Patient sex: M
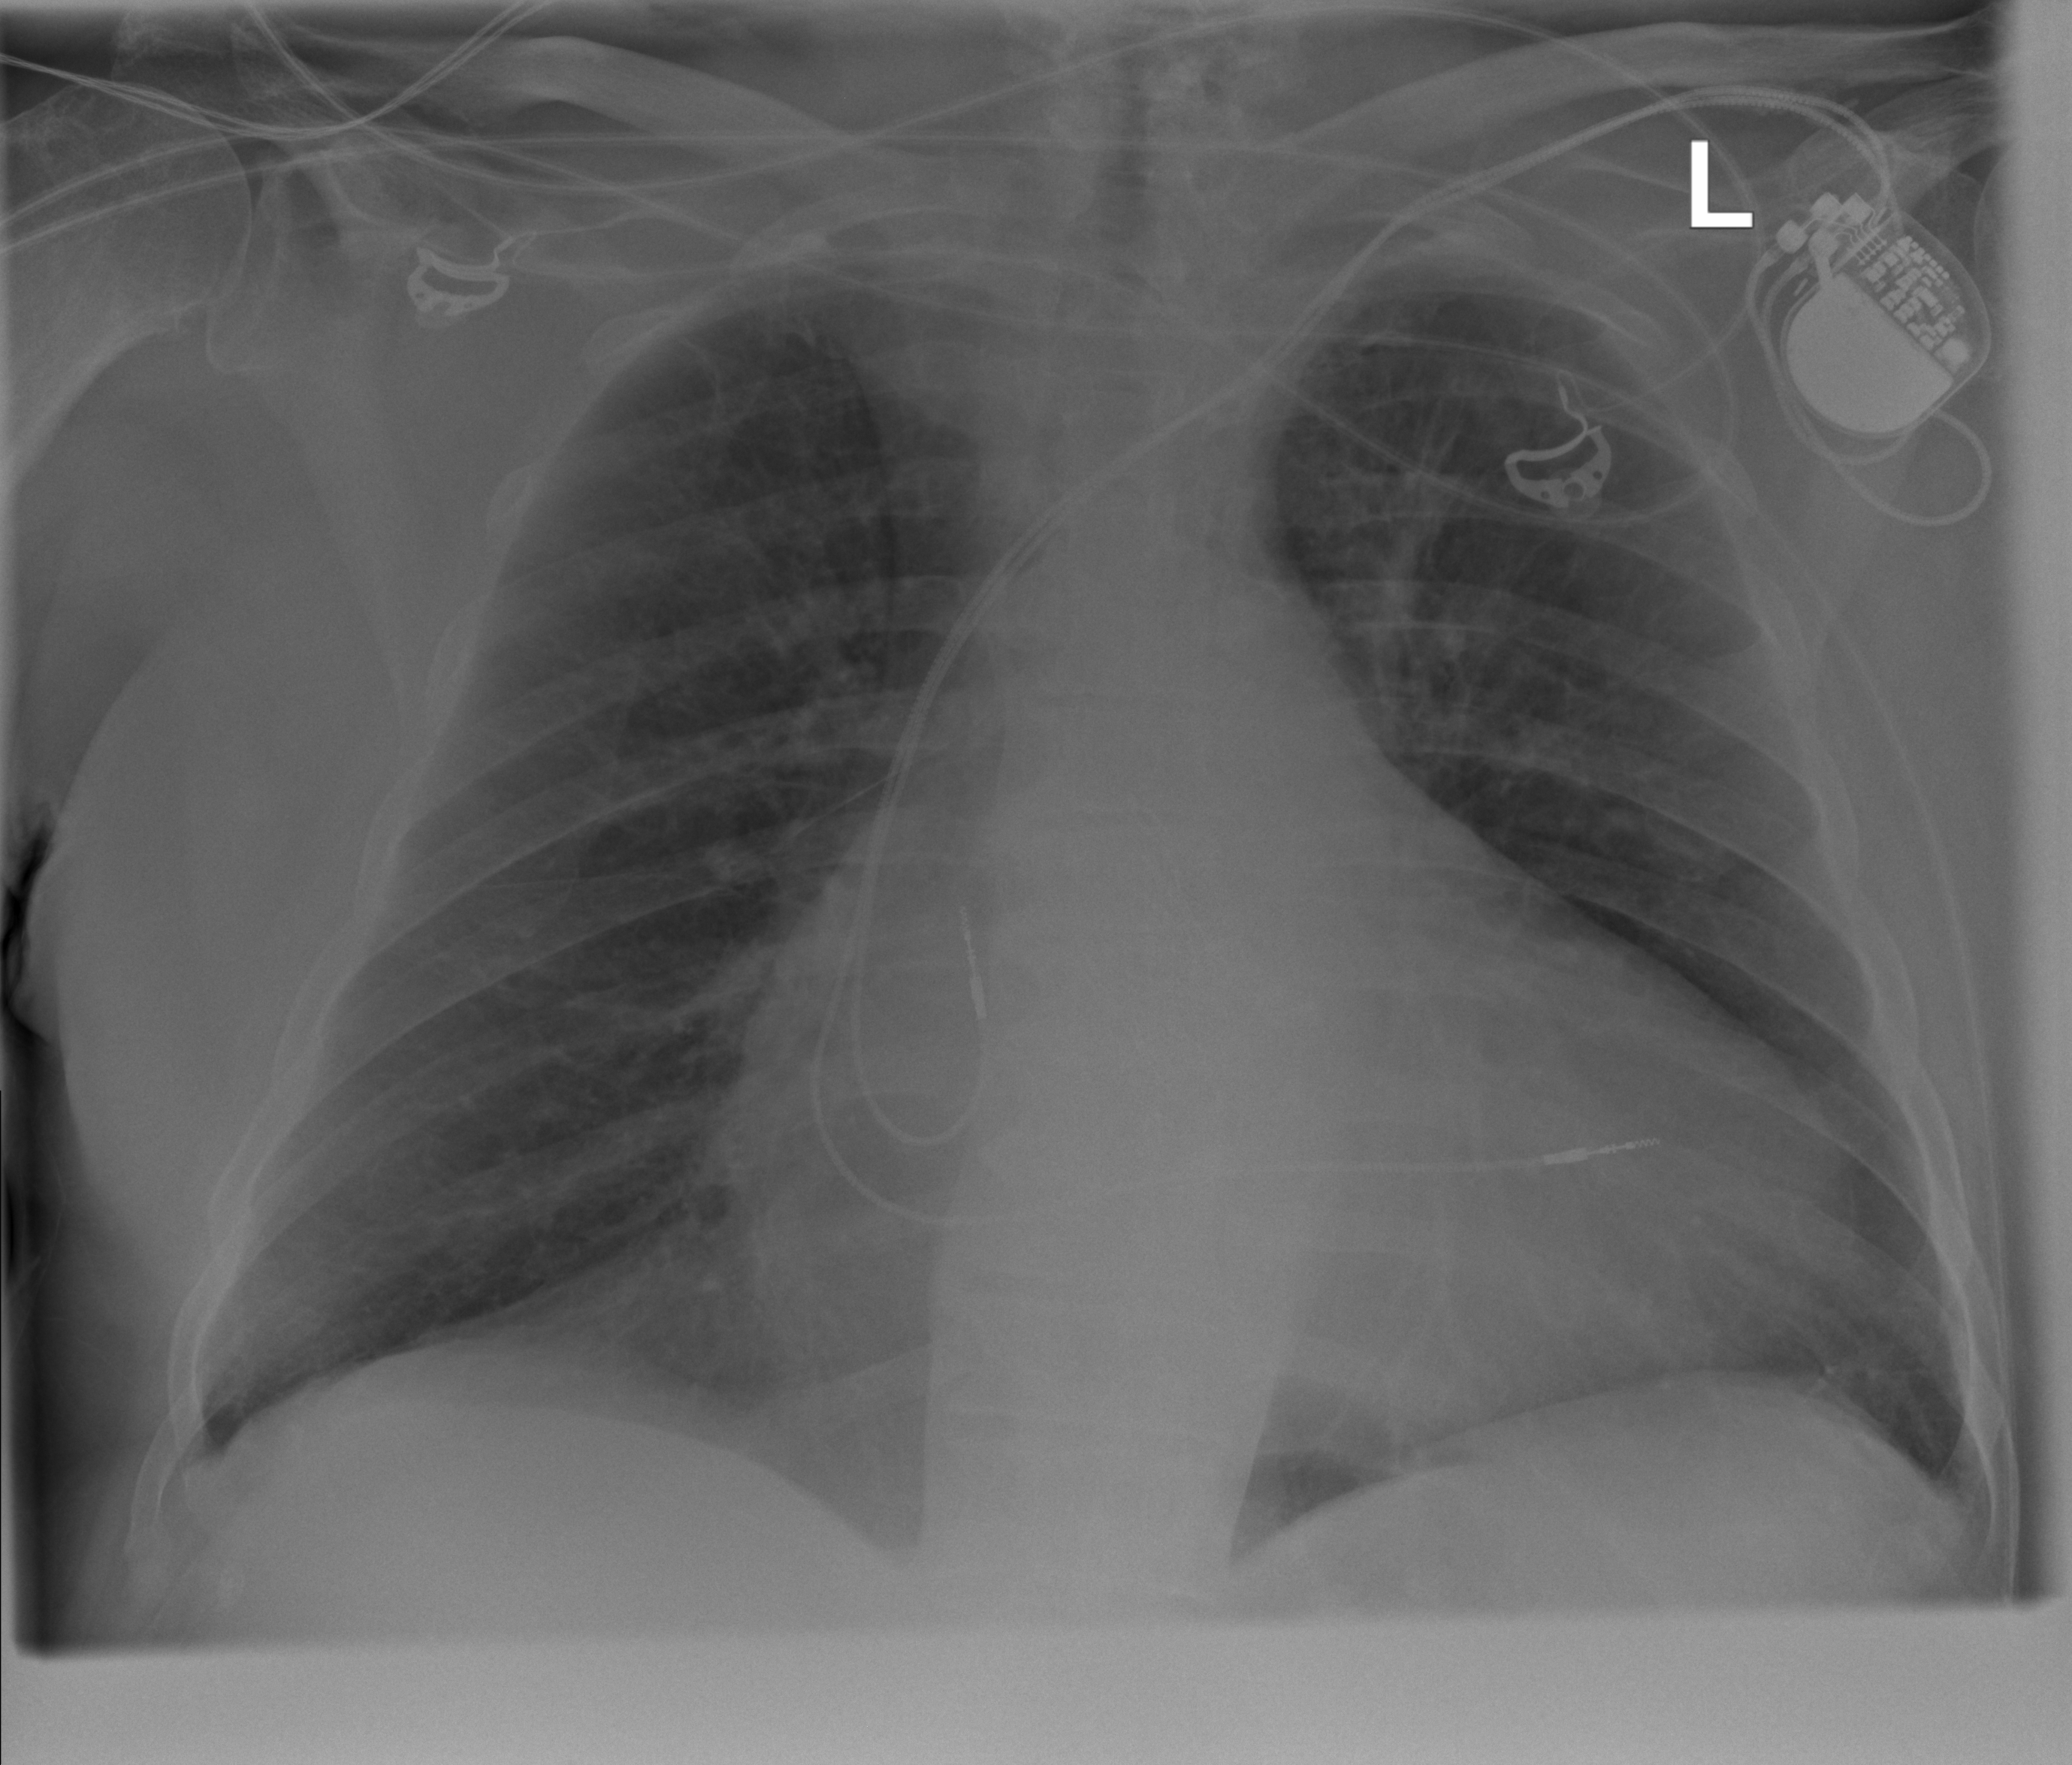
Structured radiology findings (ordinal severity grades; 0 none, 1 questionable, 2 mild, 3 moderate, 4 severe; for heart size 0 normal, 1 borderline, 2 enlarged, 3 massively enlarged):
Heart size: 2
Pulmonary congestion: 1
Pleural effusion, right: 0
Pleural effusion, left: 0
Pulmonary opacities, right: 0
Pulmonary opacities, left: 0
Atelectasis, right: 0
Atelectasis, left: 0